Field crop: maize
Growth stage: 1
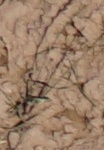
Species: lolium